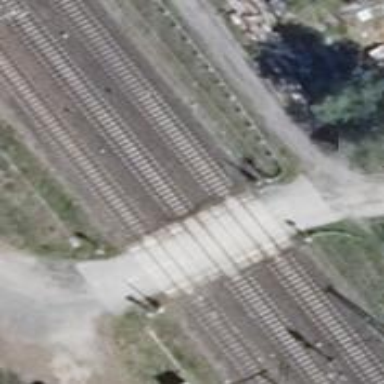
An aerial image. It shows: Level crossing along the railway.